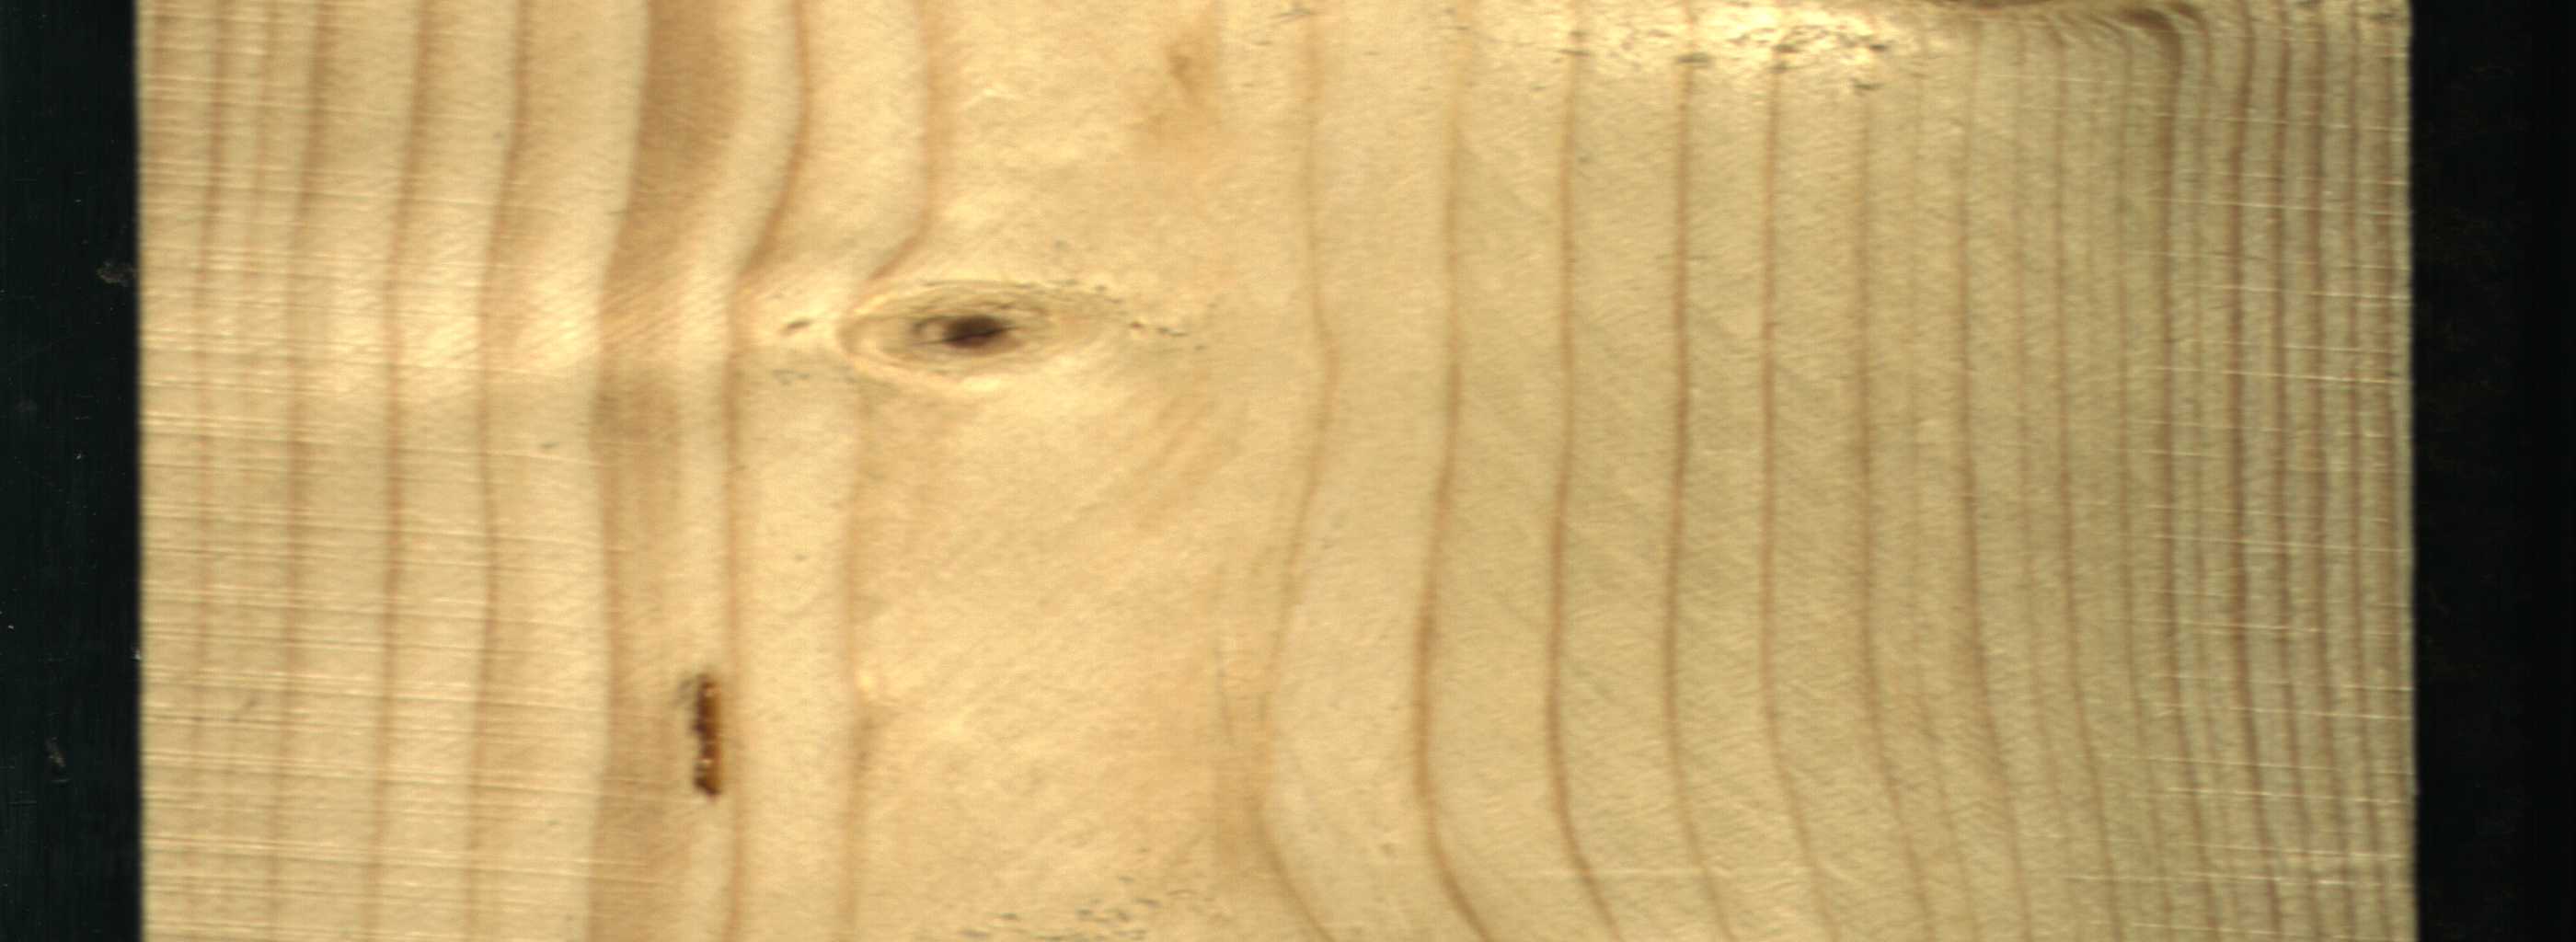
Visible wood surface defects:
resin
Live_Knot